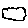
Label: cloud